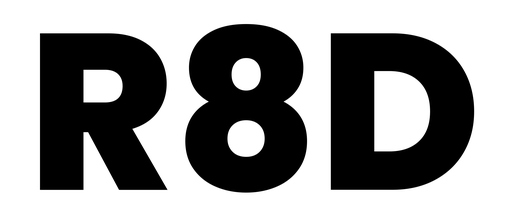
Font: Poppins-ExtraBold